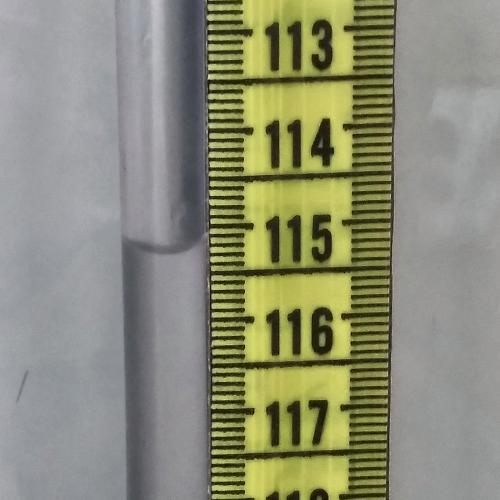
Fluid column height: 115.3 cm